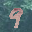
Label: 9